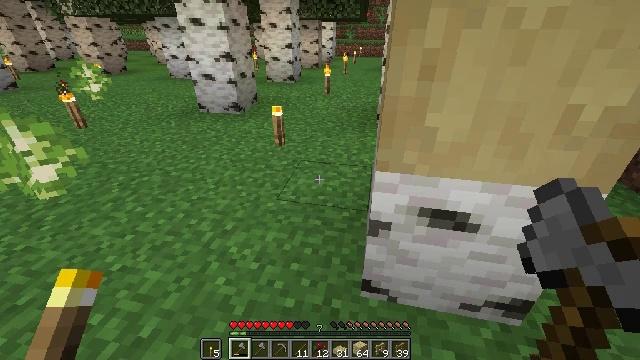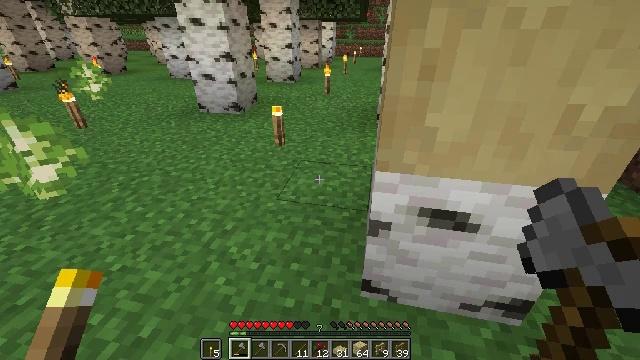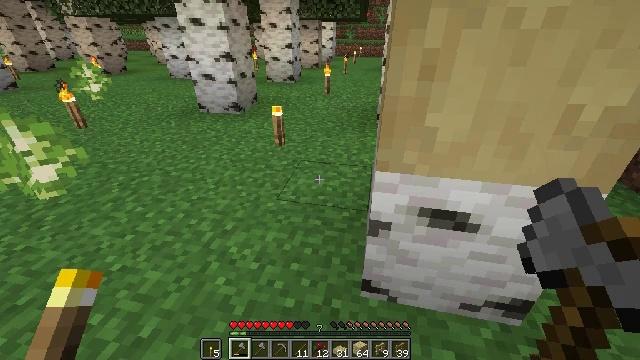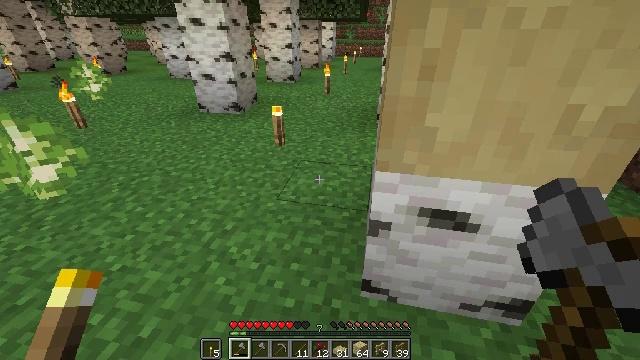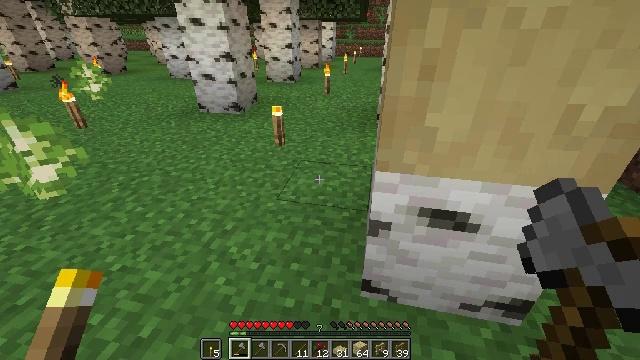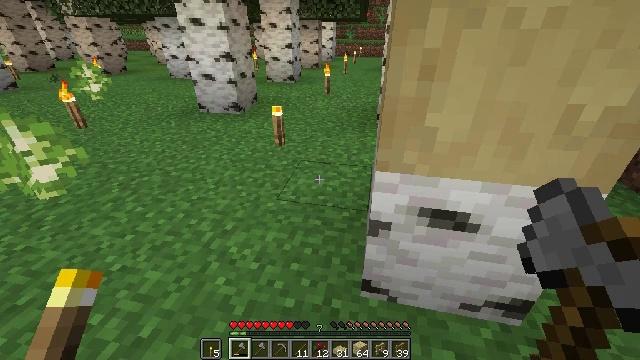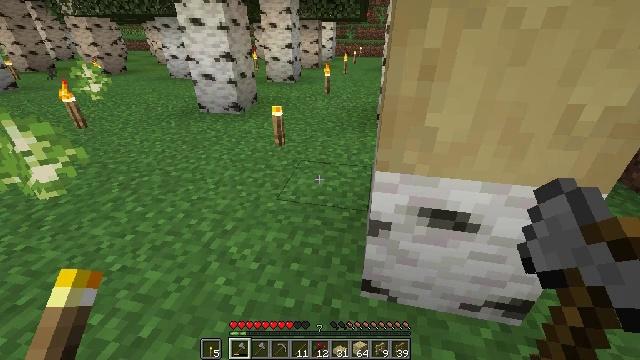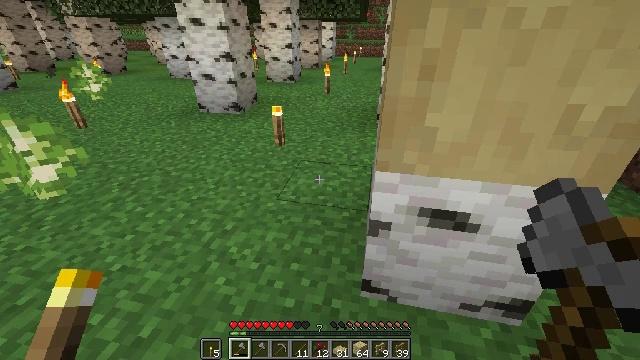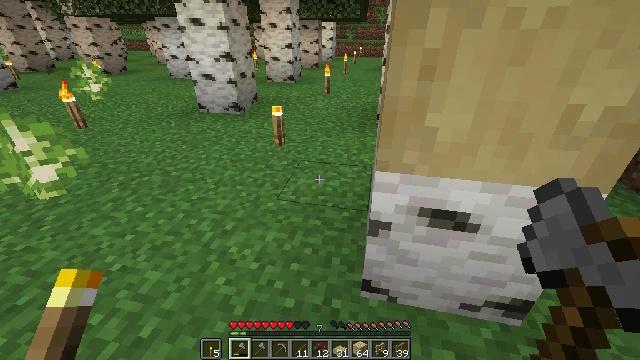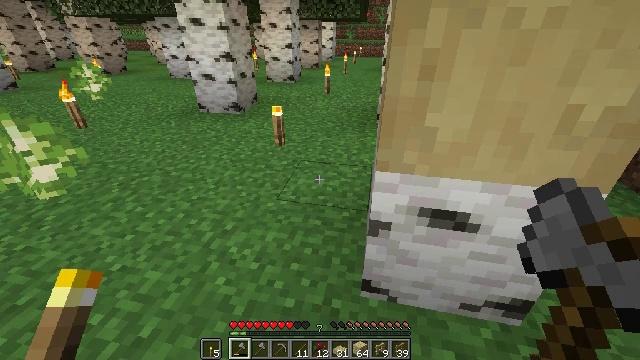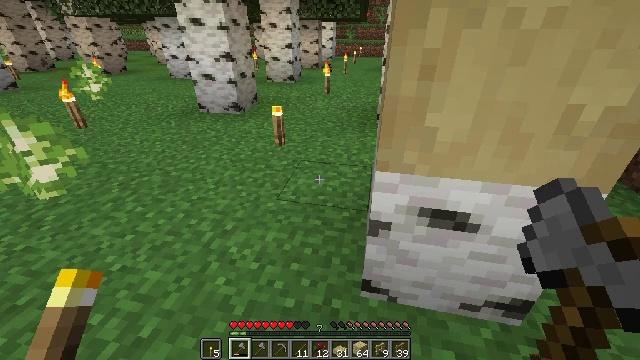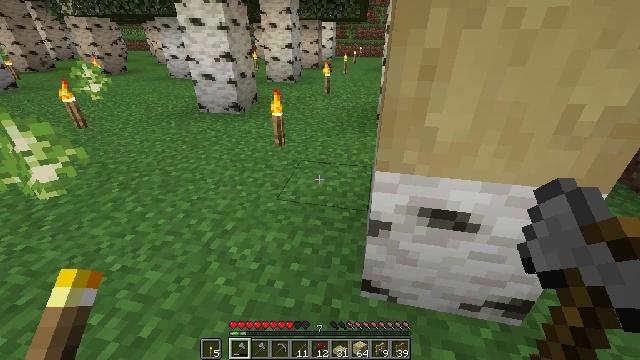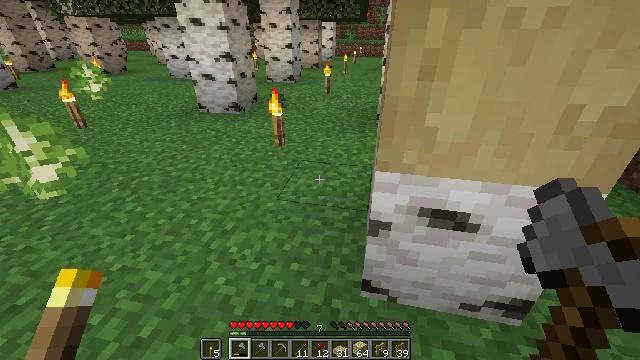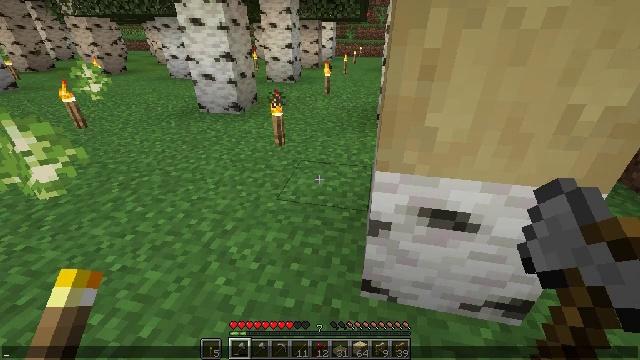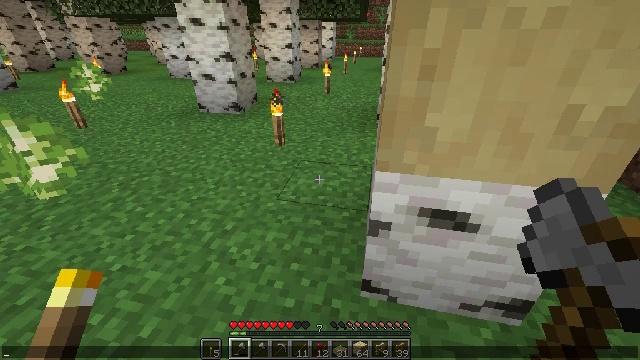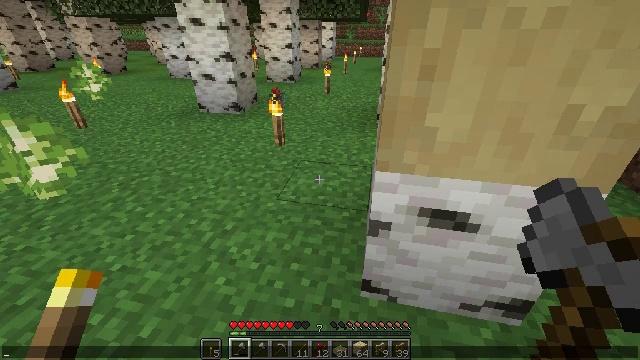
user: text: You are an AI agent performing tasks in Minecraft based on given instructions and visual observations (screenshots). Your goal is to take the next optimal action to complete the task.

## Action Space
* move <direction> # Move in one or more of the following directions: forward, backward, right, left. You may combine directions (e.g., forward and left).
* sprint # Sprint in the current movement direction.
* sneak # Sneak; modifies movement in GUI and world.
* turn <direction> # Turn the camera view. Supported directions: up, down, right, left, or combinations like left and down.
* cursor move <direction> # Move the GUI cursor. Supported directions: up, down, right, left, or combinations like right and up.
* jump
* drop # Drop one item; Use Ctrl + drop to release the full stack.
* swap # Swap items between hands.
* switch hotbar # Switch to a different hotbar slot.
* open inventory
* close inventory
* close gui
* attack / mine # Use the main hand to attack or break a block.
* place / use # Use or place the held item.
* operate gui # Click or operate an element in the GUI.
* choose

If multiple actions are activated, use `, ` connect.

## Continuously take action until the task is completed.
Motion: motion action
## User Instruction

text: Gather the stripped birch log from the tree.
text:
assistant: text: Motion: no_op
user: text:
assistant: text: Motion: no_op
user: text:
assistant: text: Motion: no_op
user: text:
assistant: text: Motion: no_op
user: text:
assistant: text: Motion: no_op
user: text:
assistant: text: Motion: no_op
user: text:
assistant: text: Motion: no_op
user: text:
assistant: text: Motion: no_op
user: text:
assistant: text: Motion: no_op
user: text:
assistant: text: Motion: no_op
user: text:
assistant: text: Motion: no_op
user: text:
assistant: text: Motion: no_op
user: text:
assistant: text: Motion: no_op
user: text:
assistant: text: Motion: open gui
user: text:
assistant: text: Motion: no_op
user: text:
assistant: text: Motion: no_op
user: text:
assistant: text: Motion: no_op
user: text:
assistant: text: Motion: no_op
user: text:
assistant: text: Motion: no_op
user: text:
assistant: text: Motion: no_op
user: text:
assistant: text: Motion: no_op
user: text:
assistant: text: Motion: no_op
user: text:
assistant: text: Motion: no_op
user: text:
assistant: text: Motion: no_op
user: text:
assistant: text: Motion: no_op
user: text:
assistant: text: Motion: no_op
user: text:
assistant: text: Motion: no_op
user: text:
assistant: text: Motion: no_op
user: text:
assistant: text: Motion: no_op
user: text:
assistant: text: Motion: no_op